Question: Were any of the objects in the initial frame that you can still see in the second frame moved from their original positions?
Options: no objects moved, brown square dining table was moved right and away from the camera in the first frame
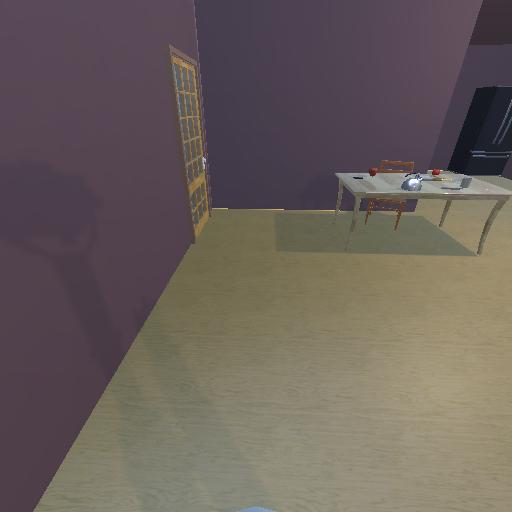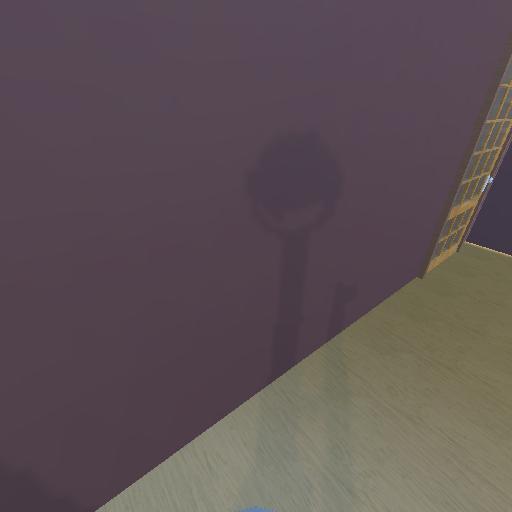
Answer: no objects moved